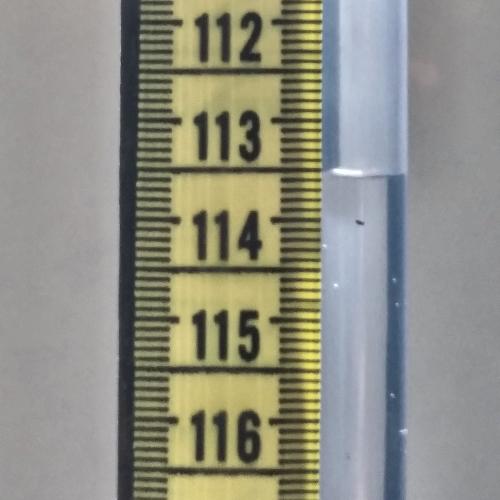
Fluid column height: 113.5 cm